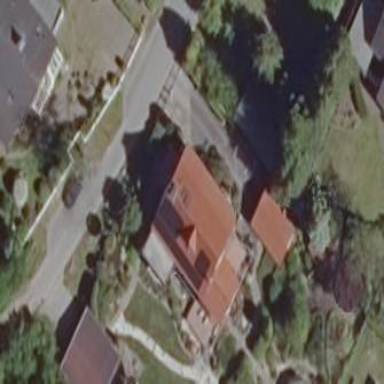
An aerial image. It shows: Simple house.